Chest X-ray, AP view. Patient: 68 years old, sex M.
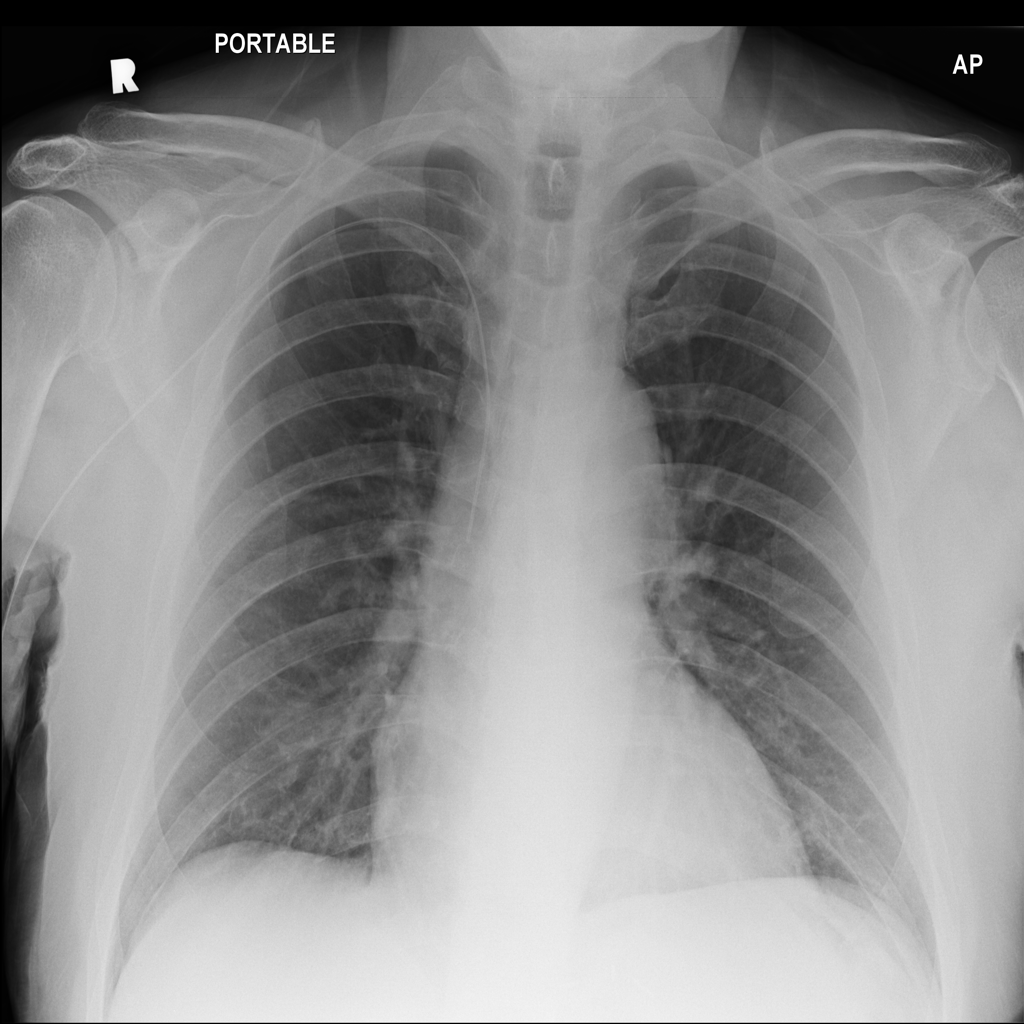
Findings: No Finding